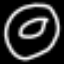
Label: donut